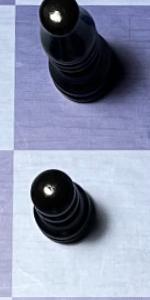
Label: Pawn_Black